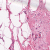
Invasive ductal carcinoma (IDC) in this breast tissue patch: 0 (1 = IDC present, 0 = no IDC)